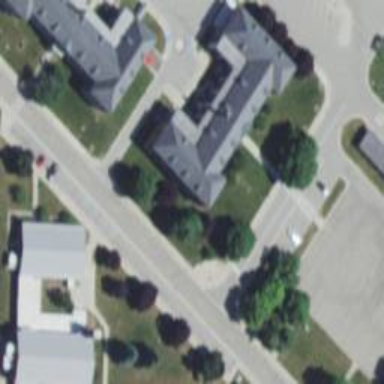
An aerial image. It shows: Building.